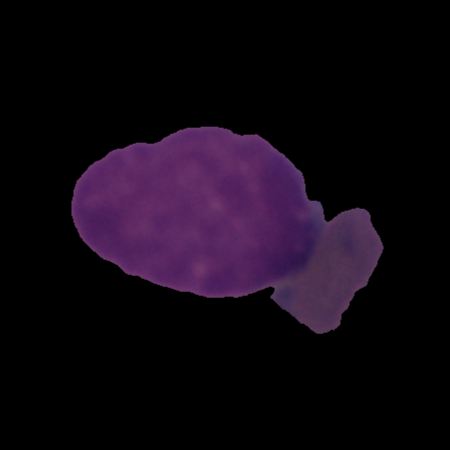
Label: cancer